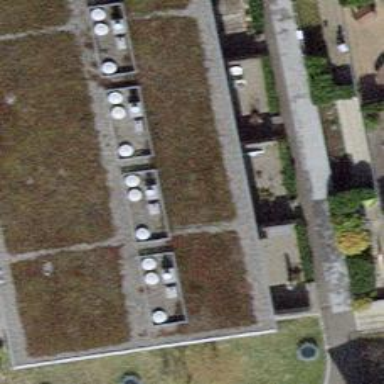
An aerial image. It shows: White apartments with flat grass-covered roofs.